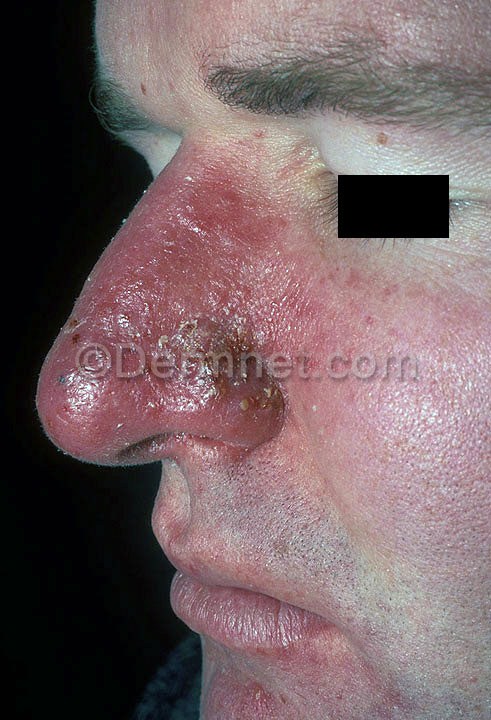
Disease: Acne and Rosacea Photos